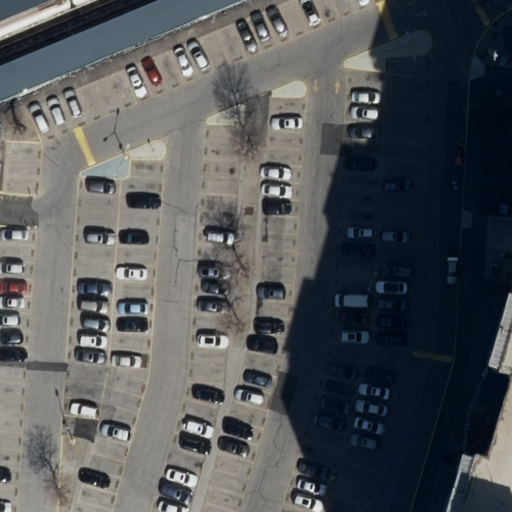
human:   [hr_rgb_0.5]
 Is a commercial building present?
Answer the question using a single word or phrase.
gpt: no

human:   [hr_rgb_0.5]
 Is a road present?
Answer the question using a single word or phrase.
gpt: yes

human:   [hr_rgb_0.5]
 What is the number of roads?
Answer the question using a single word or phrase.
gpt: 5

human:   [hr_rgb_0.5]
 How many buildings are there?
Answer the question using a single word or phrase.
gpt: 2

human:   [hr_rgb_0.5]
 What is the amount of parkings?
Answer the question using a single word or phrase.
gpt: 1

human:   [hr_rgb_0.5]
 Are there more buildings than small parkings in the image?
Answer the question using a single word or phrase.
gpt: yes

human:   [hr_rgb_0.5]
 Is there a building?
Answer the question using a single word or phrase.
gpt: yes

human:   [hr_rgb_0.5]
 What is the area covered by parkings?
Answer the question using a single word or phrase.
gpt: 525m2

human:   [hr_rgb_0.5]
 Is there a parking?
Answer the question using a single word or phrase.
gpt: yes

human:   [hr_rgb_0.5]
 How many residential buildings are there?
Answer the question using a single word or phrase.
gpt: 2

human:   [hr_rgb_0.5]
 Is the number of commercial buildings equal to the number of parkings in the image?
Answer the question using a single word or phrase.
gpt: no

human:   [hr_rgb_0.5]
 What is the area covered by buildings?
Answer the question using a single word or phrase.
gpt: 1581m2

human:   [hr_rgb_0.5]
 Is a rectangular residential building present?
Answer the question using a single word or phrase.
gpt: yes

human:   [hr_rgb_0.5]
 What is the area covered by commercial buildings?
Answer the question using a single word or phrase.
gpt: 0m2

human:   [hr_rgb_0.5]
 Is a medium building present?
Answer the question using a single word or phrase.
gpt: yes

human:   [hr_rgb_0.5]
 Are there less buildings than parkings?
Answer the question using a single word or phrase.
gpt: no

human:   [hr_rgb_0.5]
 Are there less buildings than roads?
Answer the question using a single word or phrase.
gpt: yes

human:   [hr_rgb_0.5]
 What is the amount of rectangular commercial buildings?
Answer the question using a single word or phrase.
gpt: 0

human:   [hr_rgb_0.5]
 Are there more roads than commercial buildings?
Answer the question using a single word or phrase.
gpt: yes

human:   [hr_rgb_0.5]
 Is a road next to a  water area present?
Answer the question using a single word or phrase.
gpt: no

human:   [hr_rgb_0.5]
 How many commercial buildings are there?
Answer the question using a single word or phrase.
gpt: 0

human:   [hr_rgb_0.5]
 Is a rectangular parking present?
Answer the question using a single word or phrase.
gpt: yes

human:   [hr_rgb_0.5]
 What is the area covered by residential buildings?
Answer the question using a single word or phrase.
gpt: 1581m2

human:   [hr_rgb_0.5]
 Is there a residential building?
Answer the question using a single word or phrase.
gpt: yes

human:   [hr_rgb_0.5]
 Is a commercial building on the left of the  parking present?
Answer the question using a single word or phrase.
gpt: no

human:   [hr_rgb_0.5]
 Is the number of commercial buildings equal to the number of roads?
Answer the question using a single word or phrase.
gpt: no

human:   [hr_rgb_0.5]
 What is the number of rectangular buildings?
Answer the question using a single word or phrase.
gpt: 1

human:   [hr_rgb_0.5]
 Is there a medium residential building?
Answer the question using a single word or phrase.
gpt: yes

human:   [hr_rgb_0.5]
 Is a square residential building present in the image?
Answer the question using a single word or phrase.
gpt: no

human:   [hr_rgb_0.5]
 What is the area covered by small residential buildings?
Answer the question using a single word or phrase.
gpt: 0m2

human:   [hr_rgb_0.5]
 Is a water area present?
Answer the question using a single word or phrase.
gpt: no

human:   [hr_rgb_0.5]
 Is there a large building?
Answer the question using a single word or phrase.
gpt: yes

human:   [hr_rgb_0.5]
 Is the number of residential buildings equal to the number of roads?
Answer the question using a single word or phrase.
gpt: no

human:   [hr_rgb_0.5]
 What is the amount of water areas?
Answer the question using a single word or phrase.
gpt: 0

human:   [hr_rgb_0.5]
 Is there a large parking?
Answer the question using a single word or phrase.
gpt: yes

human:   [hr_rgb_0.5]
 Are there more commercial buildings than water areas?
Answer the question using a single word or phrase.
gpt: no

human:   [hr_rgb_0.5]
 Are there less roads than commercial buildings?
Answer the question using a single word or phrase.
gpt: no

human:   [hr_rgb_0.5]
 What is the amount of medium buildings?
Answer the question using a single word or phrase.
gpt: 1

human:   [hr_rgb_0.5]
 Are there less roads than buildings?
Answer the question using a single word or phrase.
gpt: no

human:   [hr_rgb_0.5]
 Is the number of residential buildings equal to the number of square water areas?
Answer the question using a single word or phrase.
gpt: no

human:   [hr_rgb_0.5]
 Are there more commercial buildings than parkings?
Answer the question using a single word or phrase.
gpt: no

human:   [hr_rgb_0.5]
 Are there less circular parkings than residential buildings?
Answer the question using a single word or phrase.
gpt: yes

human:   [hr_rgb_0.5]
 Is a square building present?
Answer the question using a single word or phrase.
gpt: no

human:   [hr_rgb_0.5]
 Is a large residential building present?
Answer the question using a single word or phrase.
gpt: yes

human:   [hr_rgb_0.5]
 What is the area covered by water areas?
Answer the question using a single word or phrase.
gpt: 0m2

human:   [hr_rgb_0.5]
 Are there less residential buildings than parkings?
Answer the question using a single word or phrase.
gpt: no

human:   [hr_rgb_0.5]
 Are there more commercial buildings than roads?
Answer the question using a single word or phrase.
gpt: no

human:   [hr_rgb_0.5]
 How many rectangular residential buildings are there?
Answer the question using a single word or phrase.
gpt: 1

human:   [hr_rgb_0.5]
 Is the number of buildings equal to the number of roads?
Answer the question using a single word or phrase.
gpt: no

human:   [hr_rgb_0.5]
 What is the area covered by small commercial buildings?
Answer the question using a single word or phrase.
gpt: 0m2

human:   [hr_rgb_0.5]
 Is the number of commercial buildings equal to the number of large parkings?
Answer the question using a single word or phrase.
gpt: no

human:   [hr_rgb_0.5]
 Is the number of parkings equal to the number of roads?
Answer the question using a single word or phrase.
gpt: no

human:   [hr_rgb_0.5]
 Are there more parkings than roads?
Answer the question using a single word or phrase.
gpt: no

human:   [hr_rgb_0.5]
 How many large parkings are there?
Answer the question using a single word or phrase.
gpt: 1

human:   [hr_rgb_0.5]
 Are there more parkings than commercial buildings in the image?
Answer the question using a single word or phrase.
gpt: yes

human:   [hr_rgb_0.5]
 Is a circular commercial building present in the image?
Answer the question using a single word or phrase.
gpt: no

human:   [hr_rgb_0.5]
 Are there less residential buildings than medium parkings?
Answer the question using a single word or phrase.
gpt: no

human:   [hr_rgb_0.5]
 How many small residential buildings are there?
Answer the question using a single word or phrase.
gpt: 0

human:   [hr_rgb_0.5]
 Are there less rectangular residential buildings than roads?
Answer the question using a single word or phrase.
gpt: yes

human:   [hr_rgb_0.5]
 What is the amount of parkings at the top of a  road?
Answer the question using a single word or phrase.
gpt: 1

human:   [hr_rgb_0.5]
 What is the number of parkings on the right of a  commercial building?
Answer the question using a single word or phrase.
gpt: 0

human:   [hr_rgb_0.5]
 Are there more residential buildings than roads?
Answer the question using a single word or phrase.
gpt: no

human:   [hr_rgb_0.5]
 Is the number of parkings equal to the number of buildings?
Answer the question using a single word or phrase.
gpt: no

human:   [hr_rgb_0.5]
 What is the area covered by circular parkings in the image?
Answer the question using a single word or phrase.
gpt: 0m2